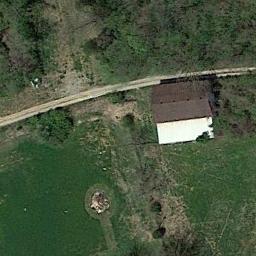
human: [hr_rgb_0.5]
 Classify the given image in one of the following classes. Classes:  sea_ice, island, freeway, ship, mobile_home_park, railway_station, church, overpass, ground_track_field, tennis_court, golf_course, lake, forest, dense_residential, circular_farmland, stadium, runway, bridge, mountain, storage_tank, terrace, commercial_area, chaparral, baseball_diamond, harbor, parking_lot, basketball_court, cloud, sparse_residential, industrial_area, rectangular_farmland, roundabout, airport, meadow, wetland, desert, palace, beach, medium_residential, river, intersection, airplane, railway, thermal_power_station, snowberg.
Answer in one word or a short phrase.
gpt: sparse_residential